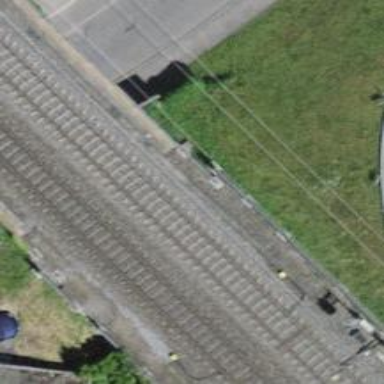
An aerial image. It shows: Railway bridge with electrified tracks and single rail.